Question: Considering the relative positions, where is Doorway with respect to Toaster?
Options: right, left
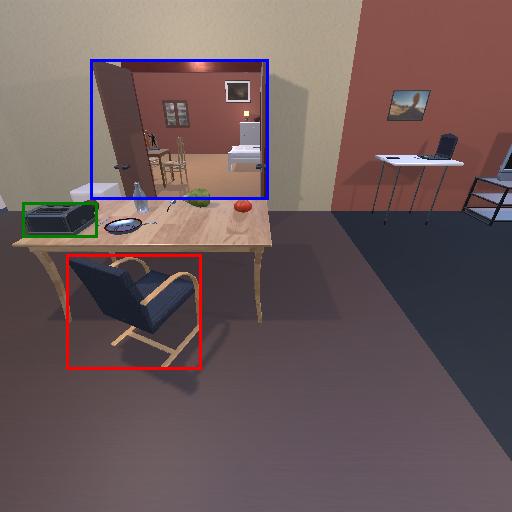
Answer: right